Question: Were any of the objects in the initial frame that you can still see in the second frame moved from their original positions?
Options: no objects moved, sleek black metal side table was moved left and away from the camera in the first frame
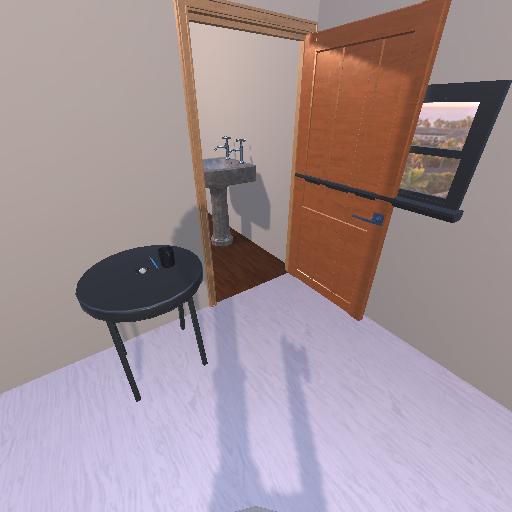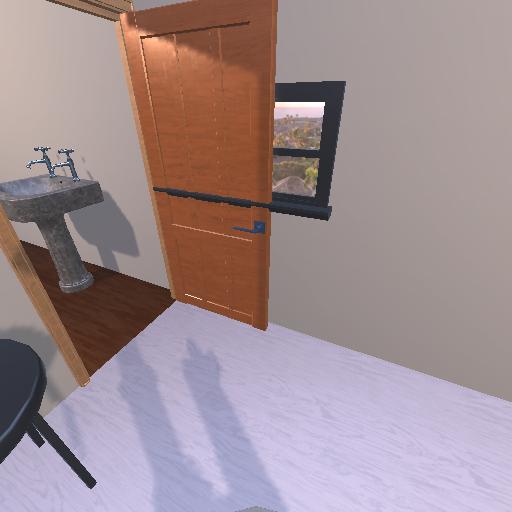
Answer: no objects moved